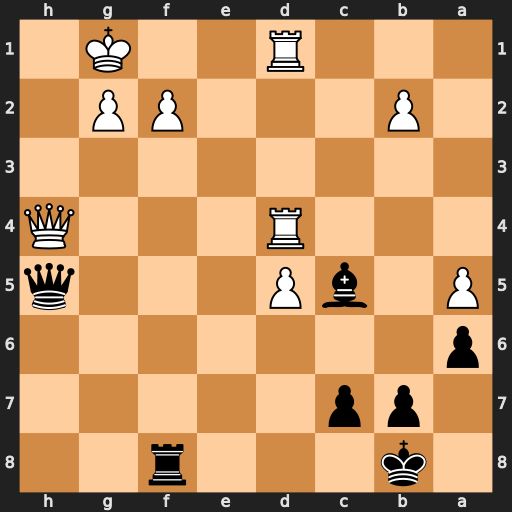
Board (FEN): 1k3r2/1pp5/p7/P1bP3q/3R3Q/8/1P3PP1/3R2K1
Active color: b
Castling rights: -
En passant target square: -
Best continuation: Qxh4 Rxh4 Bxf2+ Kh2 Bxh4